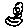
Label: flower